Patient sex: M
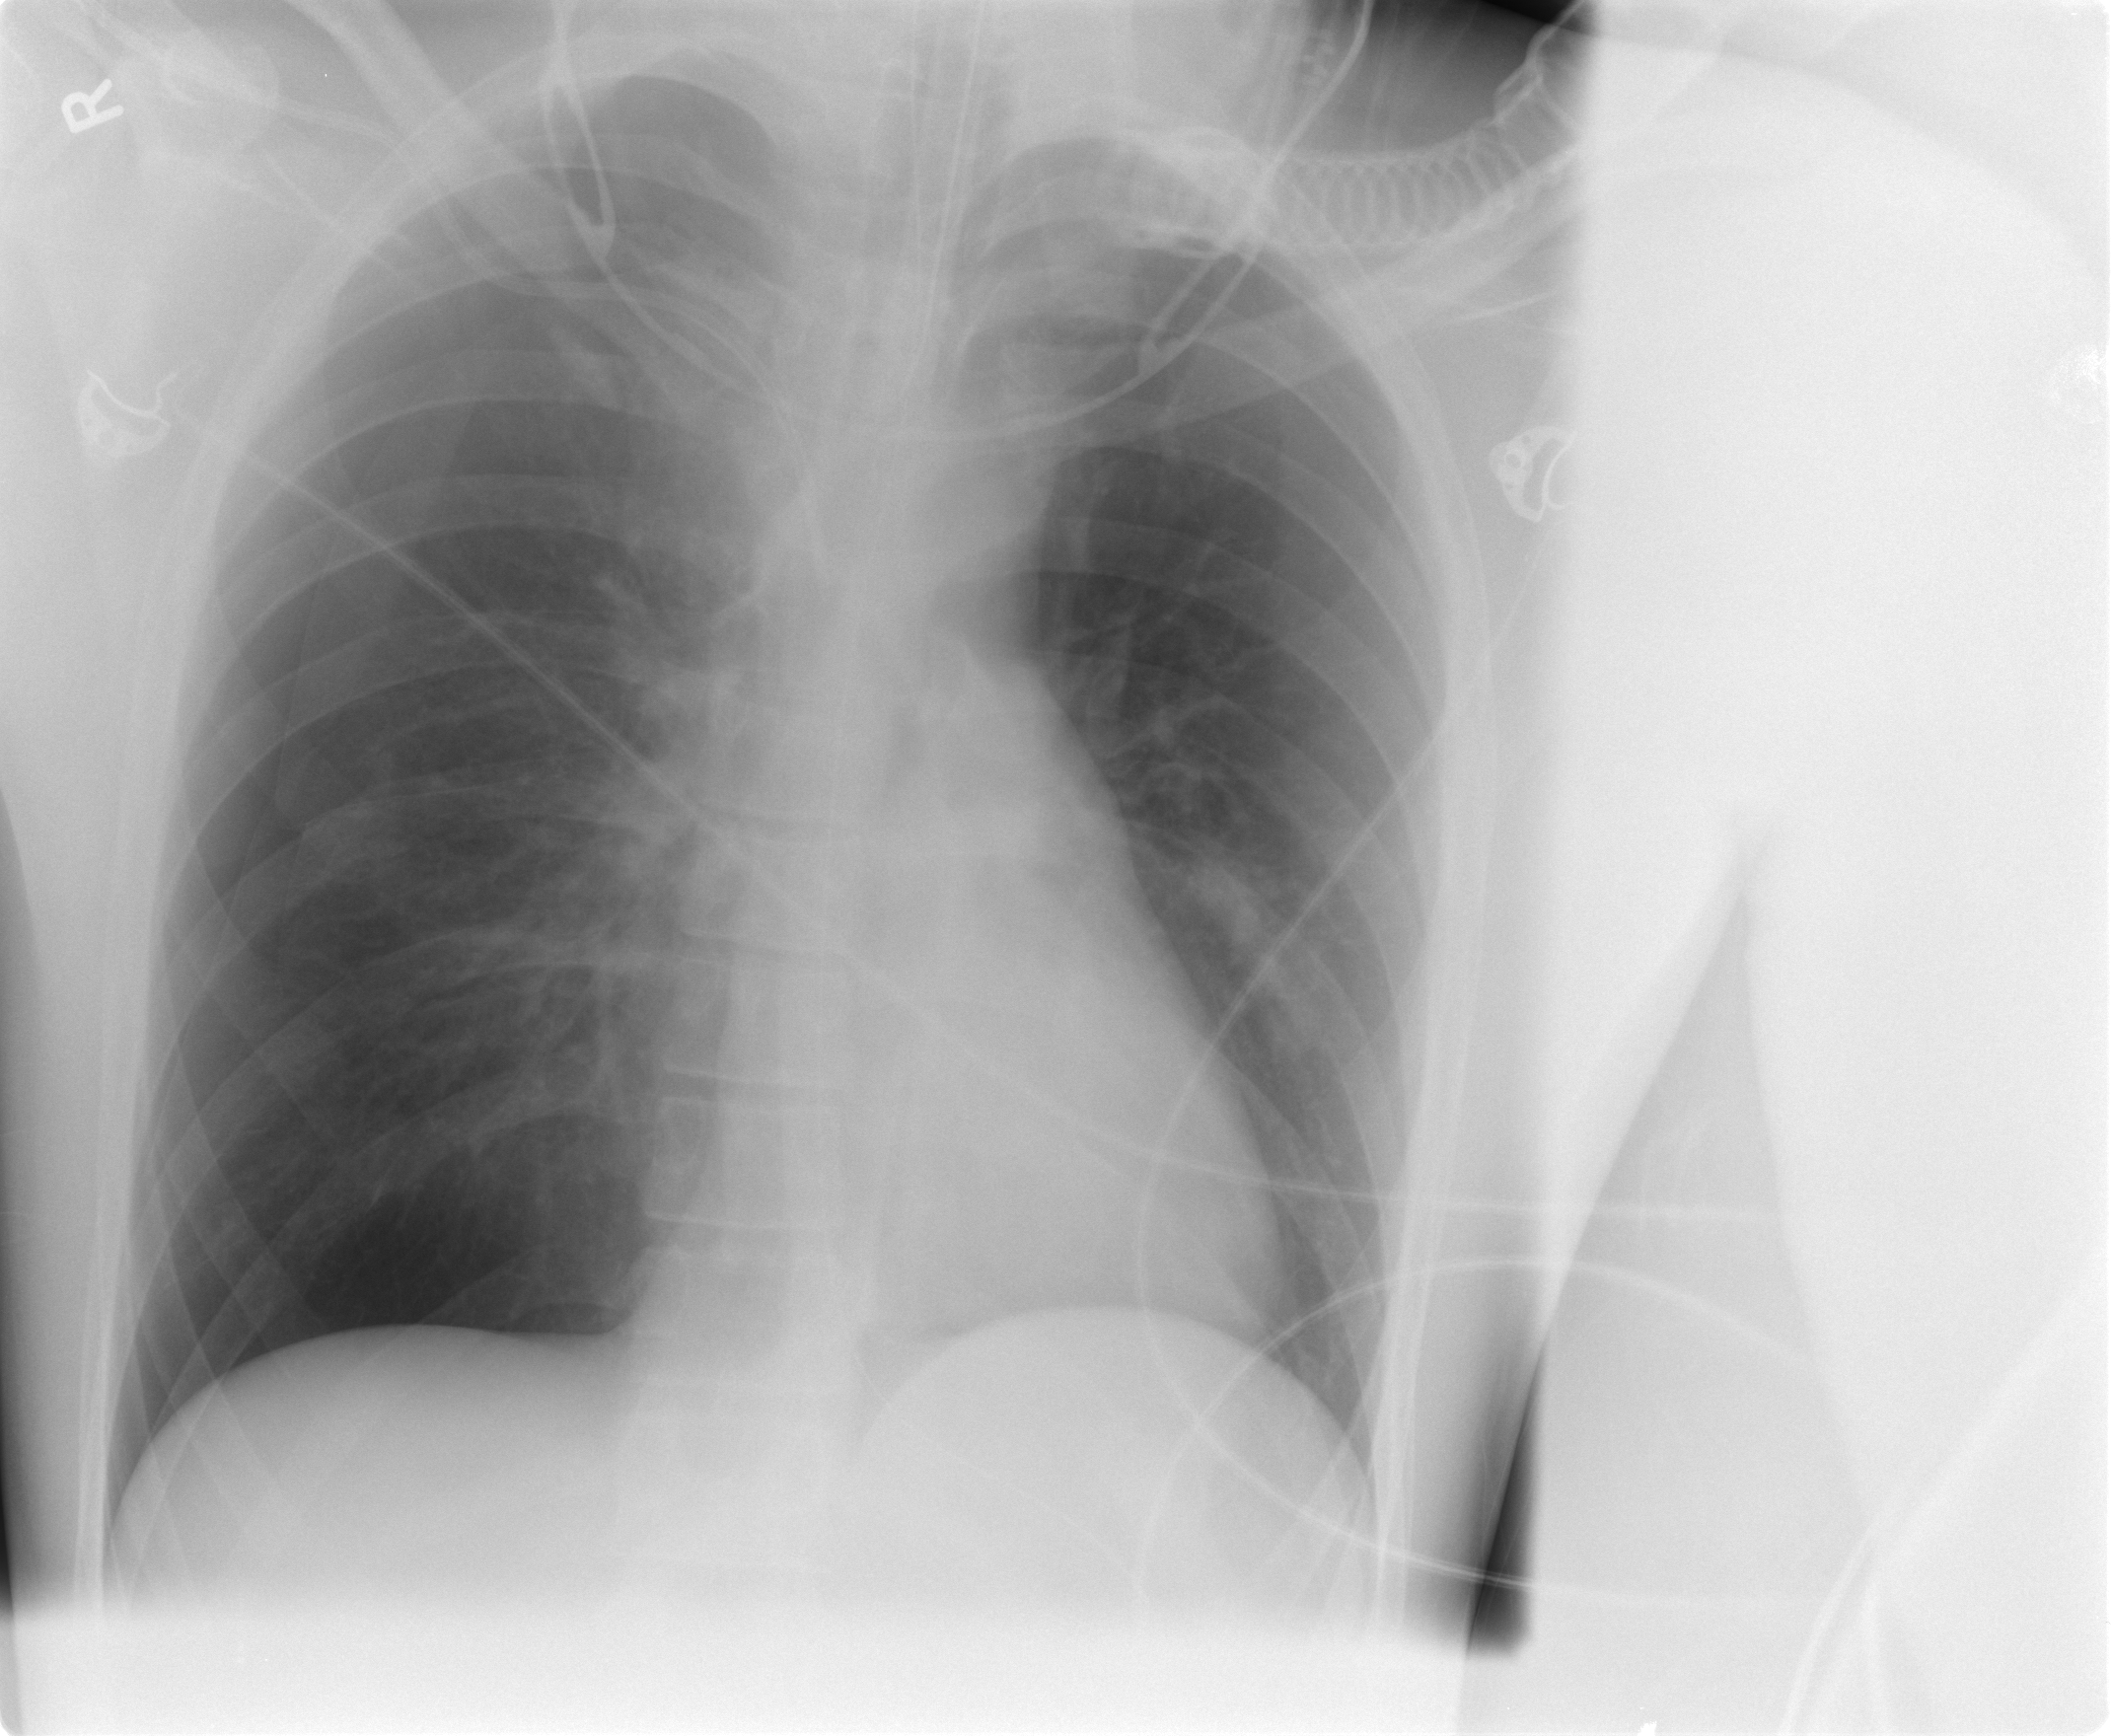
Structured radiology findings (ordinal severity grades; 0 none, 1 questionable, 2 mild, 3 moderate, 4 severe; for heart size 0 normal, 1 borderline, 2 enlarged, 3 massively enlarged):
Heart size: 0
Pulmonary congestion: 0
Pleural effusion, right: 0
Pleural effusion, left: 0
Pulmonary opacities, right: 0
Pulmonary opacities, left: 0
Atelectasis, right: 3
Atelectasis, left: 2